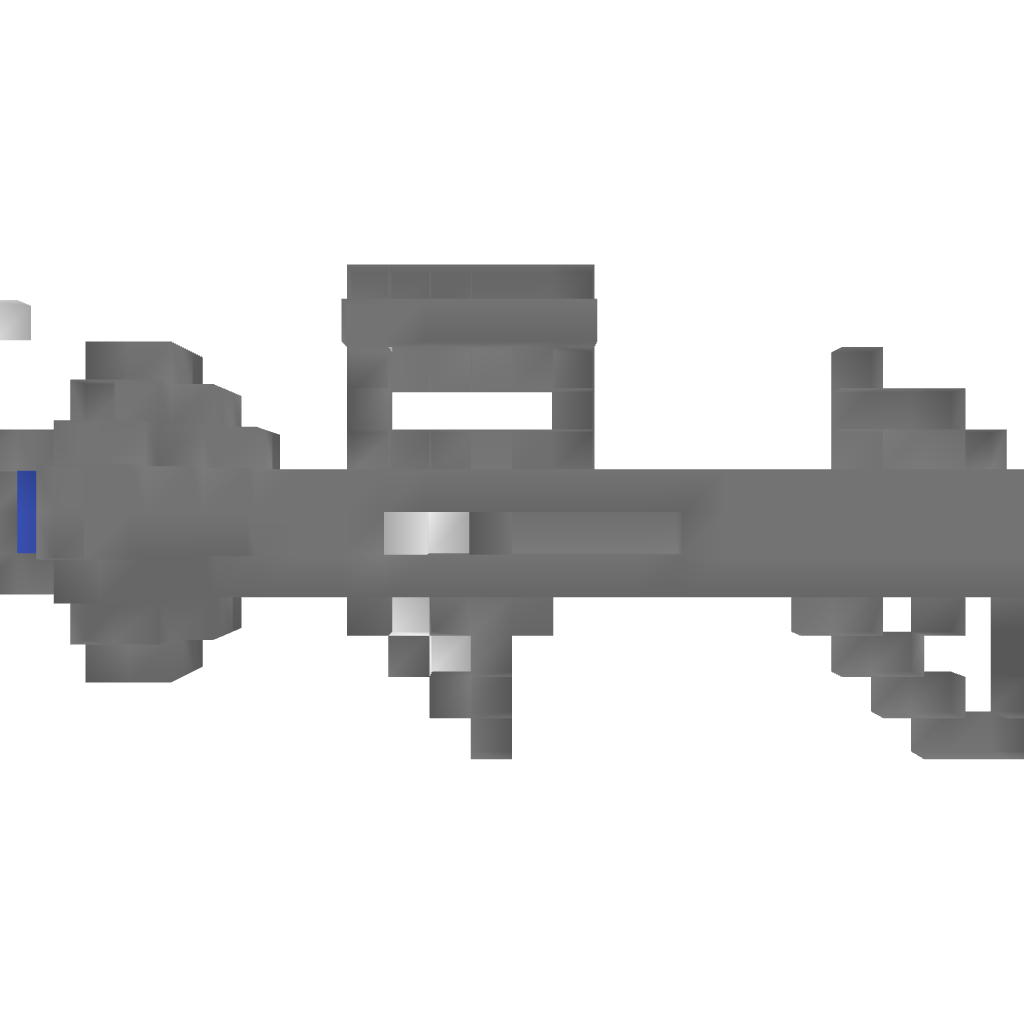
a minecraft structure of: Thunder Gun good quality